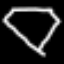
Label: diamond